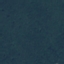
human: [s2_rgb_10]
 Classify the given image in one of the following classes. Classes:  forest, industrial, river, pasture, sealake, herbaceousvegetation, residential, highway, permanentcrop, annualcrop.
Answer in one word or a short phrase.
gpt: Forest